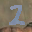
Label: 2